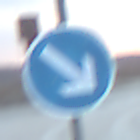
Verkehrszeichen: VorgeschriebeneVorbeifahrtRechts
Umgebung: Outdoor, Beach
Tageszeit: SunriseSunset
Wetter: PartlyCloudy
Licht: Natural
Jahreszeit: NotSpecified
Kontrast: MediumContrast